Question:
If you open adobe photo shop, one small window is suddenly open. In that you can saw the running text Initilizing... Reading Fonts.. like that.
I like to do this type of running text in my project also..
I try to in for loop. but it not show!.
'''
for (int j = 1; j <= 3; j++)
{
label1.Text = "Please Wait.";
label1.Text = "Please Wait..";
label1.Text = "Please Wait...";
label1.Text = "Please Wait.";
label1.Text = "Please Wait..";
label1.Text = "Please Wait...";
label1.Text = "Please Wait.";
label1.Text = "Please Wait..";
label1.Text = "Please Wait...";
label1.Text = "Please Wait.";
label1.Text = "Please Wait..";
label1.Text = "Please Wait...";
label1.Text = "Please Wait.";
label1.Text = "Please Wait..";
label1.Text = "Please Wait...";
}
'''
pls give a suggestion.,
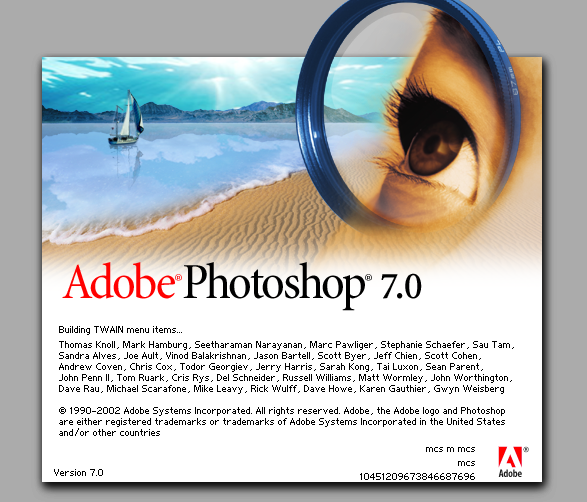
Answer: you need to add intervals in between, otherwise you won't see the text except the last one.
You'll also need to update the GUI as in Barfieldmv's comments below, so something like this:
'''
For(int i =0; i<3;i++)
{
label1.Text = "Please Wait.";
label1.Update();
system.Threading.Thread.Sleep(500);
label1.Text = "Please Wait..";
label1.Update();
system.Threading.Thread.Sleep(500);
label1.Text = "Please Wait...";
}
'''